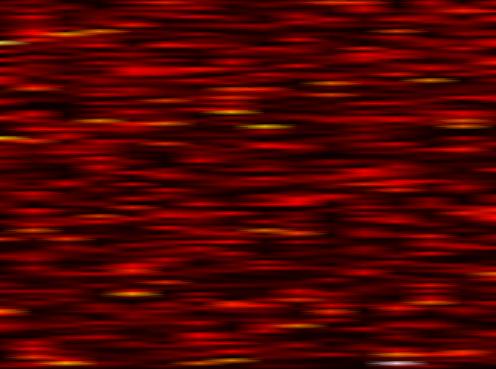
Label: FBMC